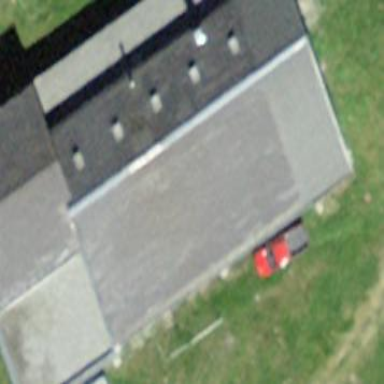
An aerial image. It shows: Hostel building.